Interaction volume radius: 10 \u00c5
Interaction volume height: 20 \u00c5
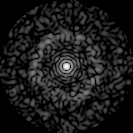
Disorder parameter: 0.8381